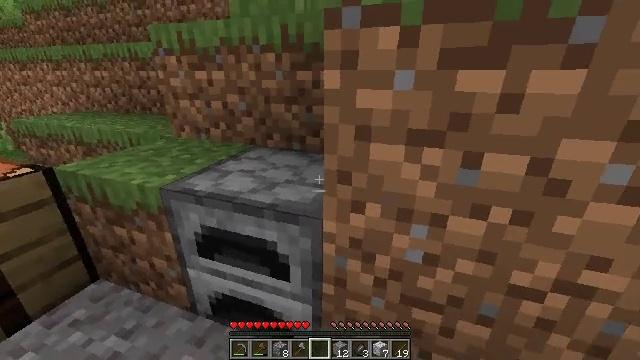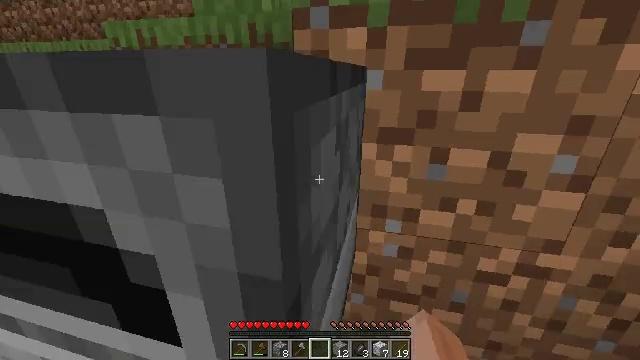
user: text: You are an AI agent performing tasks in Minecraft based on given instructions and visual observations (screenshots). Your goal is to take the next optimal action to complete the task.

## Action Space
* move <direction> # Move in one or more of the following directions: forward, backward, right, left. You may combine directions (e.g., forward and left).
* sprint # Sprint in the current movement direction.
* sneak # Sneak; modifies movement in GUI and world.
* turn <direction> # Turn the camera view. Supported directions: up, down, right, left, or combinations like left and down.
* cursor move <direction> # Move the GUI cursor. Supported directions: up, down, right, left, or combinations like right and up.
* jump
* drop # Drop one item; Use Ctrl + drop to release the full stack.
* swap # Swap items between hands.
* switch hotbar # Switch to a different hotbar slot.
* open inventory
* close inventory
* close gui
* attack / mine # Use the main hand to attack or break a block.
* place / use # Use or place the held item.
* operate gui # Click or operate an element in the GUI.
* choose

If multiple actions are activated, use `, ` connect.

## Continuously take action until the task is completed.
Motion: motion action
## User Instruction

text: Remove a furnace from the inventory.
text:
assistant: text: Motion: turn right
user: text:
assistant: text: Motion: no_op